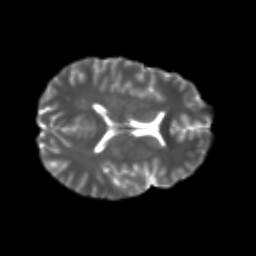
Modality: T2w
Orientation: axial
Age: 23
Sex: male
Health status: healthy
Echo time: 0.074 s